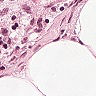
Metastatic tissue present: no